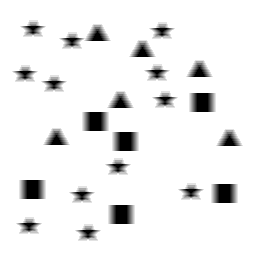
Squares: 6
Triangles: 6
Stars: 12
Total shapes: 24